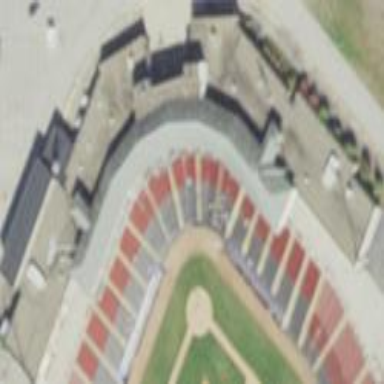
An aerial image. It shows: Stadium.